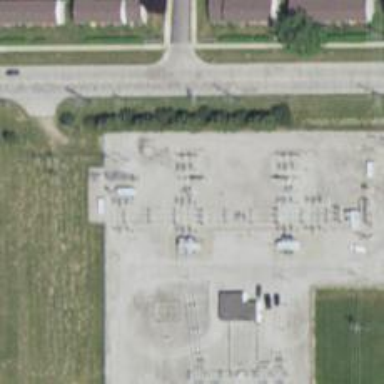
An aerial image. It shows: Switch used for power control.